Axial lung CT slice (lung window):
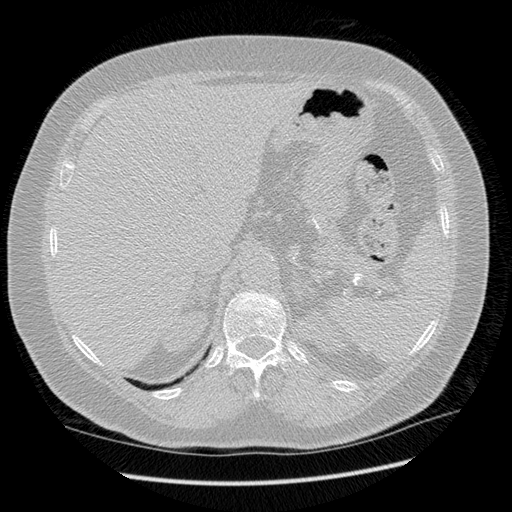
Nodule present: no